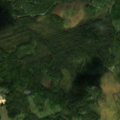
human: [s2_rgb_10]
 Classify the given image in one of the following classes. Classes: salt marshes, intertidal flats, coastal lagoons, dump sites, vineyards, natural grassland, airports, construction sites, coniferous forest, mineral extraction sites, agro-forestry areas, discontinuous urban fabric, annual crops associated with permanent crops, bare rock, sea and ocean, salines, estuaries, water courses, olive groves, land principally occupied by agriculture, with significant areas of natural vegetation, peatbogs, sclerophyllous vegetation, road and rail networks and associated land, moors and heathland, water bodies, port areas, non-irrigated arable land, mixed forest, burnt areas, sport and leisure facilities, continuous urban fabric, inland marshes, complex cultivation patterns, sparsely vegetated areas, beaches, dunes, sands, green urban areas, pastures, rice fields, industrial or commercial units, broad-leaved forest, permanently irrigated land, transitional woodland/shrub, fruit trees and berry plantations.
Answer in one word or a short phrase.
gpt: coniferous forest, peatbogs